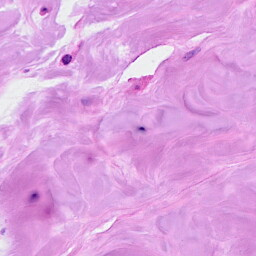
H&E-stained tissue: Breast